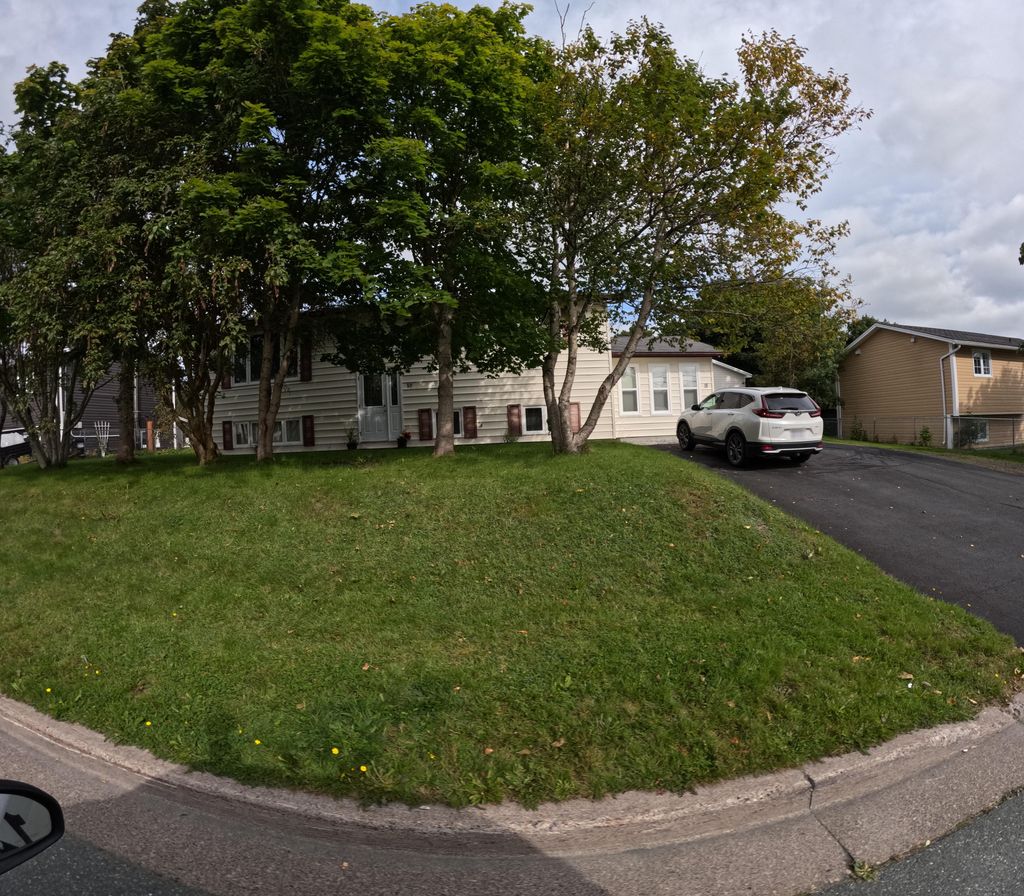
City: st_johns